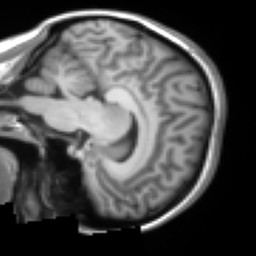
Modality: T1w
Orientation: sagittal